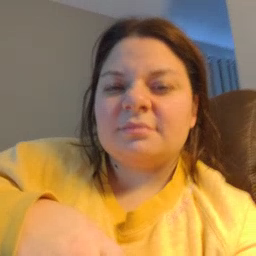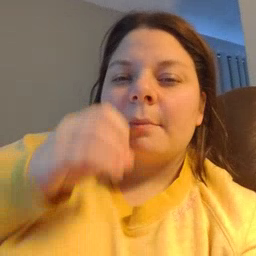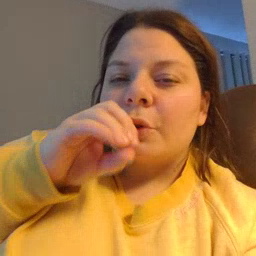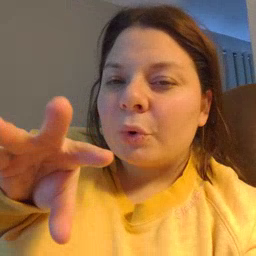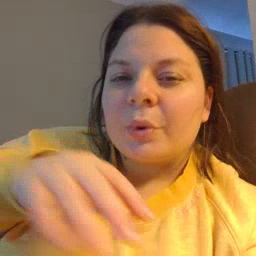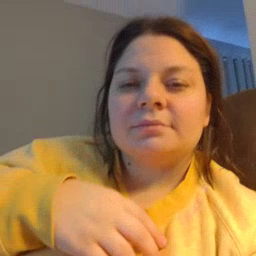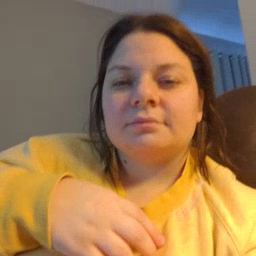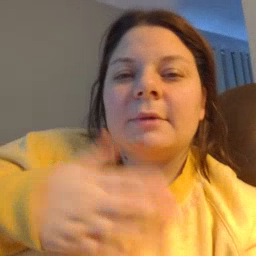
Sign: blow